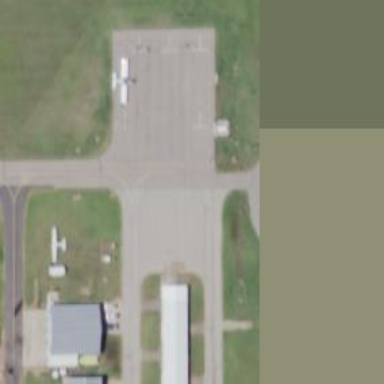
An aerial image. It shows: View of taxiway at the airport.